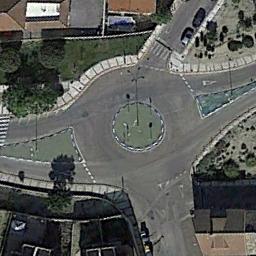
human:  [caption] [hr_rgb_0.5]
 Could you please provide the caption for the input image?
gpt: The roundabout connects four roads and some houses are next to the roundabout .

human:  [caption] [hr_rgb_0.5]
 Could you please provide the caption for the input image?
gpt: There are several moving vehicles on the road at the roundabout, There are several buildings and some trees and some lawns around the roundabout .

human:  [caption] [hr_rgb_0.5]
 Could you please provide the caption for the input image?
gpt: Several buildings of different shapes are around the roundabout .

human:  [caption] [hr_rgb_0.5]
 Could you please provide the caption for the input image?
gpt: The roundabout is next to buildings and grass .

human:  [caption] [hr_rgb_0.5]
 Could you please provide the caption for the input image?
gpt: There are some buildings around the roundabout .